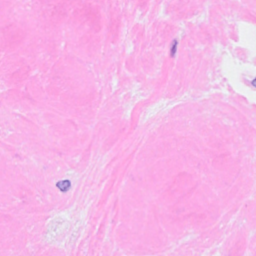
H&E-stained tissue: Breast